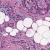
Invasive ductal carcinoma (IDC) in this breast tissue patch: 1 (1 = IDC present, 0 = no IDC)